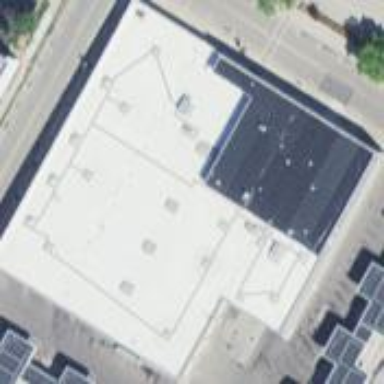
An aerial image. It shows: Building serving as bus station.